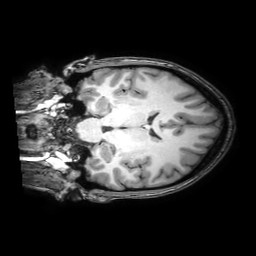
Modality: T1w
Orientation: coronal
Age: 21
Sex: female
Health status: healthy
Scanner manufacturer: philips
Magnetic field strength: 3 T
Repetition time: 0.0079 s
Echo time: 0.0035 s